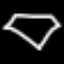
Label: diamond